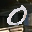
Label: 0